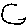
Label: moon